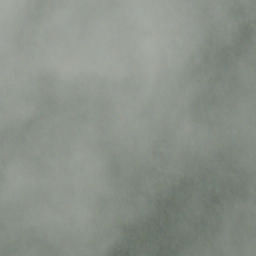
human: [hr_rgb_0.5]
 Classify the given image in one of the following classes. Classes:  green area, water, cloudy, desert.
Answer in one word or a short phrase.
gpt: cloudy